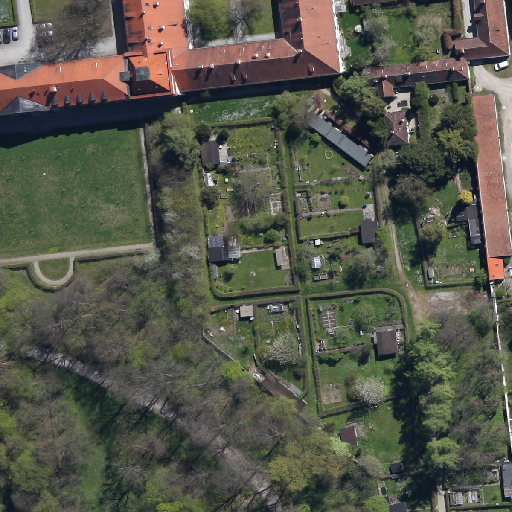
Referring expression: light-duty vehicle